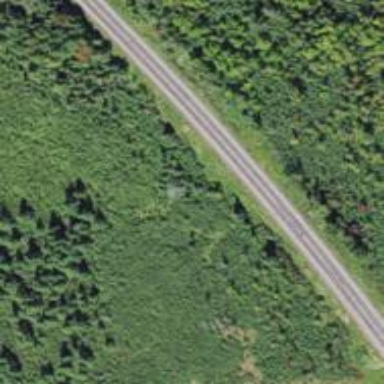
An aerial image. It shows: Primary highway.